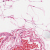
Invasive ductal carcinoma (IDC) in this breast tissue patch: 0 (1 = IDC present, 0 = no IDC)